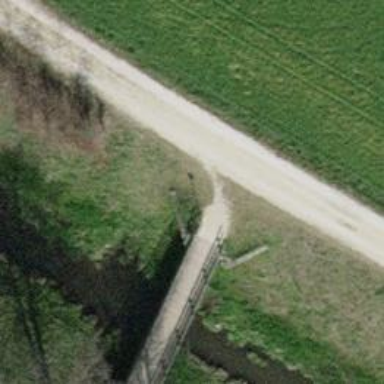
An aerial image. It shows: Footway on bridge.